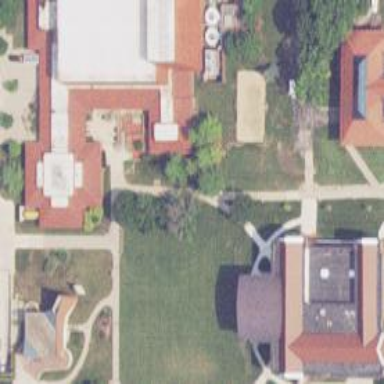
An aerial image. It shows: Arts center located within university building.